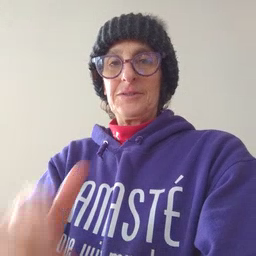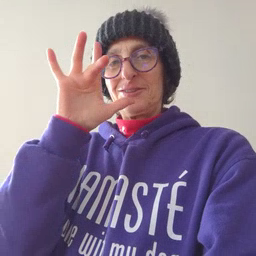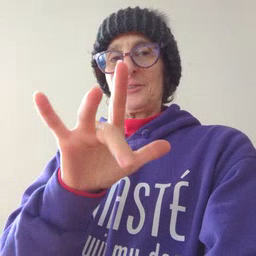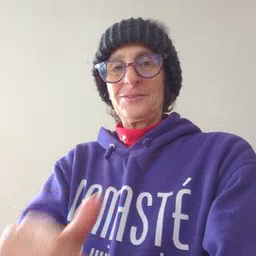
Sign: touch